Interaction volume radius: 5 \u00c5
Interaction volume height: 20 \u00c5
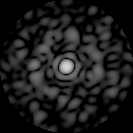
Disorder parameter: 0.8254